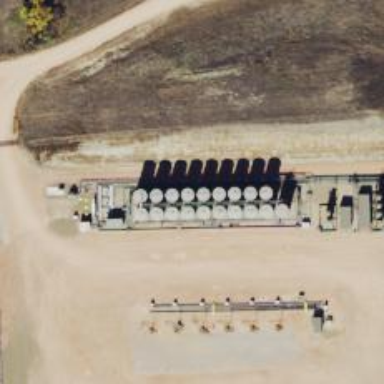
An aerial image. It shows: Storage tank with man-made structure.